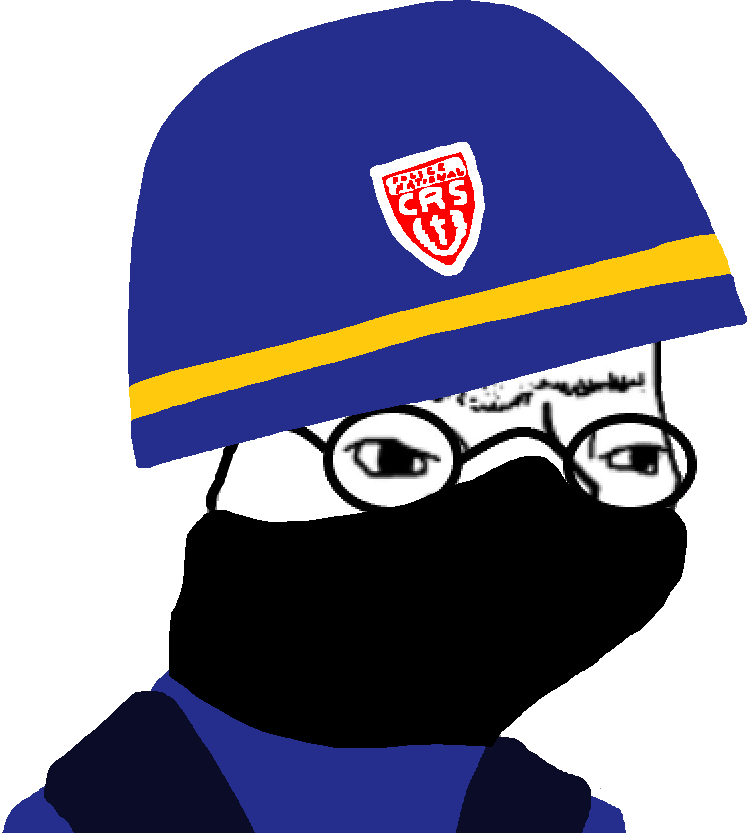
Label: 5_Zoomer